九年级 · 度量几何学
如图, 在 $\triangle A B C$ 中, 点 $D$ 在 $A B$ 上, 请再添一个适当的条件, 使 $\triangle A D C \sim \triangle A C B$,那么可添加的条件是 $\qquad$

(第 14 题)

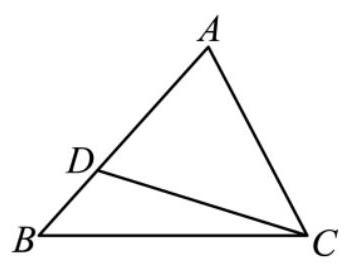
答案:  $\angle A C D=\angle A B C$ （答案不唯一, 也可以增加条件: $\angle A D C=\angle A C B$ 或 $A C^{2}=A D \cdot A B$ ).

解析: 题目中相似的两个三角形已经有一个公共角, 可以再增加一对相等的角, 用两组角
相等判定两三角形相似, 也可以增加两组对应边成比例, 利用两组边对应成比例及夹角相等判定两三角形相似.

【详解】若增加条件: $\angle A C D=\angle A B C$,

$\because \angle A C D=\angle A B C$, 且 $\angle A=\angle A$,

$\therefore \triangle A D C \sim \triangle A C B$.

【点睛】本题考查相似三角形的判定, 比较简单, 熟练掌握相似三角形的三种判定方法是解题的关键.